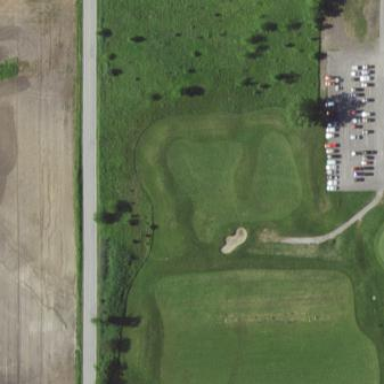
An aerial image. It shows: Green golf area with grass land use.